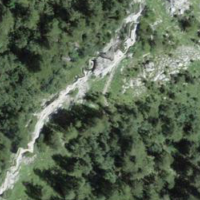
EUNIS habitat code: 43
Species observed at this site:
Bartsia alpina